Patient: sex F, age 62
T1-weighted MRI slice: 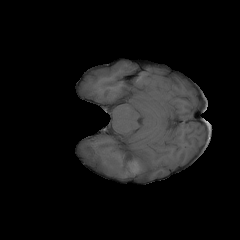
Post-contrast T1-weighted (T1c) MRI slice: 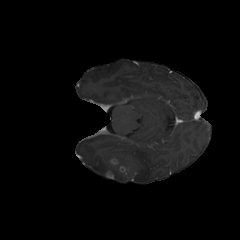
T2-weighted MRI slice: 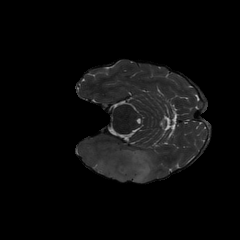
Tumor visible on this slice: yes
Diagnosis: Glioblastoma, IDH-wildtype
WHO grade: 4